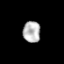
Tissue: prostate
Cell type: Epithelial cells
Senescence score: 0.3434
Nuclear area (px): 363
Mean DAPI intensity: 183.785